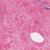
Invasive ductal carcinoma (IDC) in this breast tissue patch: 0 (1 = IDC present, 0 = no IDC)